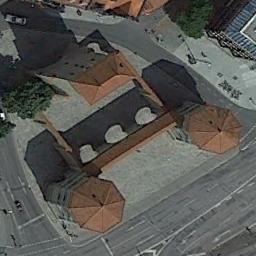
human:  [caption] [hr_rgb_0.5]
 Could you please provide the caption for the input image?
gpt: There is a church with two red circular roofs next to the road .

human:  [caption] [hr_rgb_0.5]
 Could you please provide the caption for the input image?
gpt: The church with two octagon pointed towers is built in a square .

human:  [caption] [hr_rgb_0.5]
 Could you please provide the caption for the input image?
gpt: A cathedral with a brown roof, Brown towers on both sides of the church, And a lot of pedestrians in the square next to the church .

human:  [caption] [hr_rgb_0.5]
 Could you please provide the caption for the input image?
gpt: This is a church, Which looks like a cross from above .

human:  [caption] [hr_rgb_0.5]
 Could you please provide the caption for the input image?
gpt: A church with two orange octangle roof by the roadside .